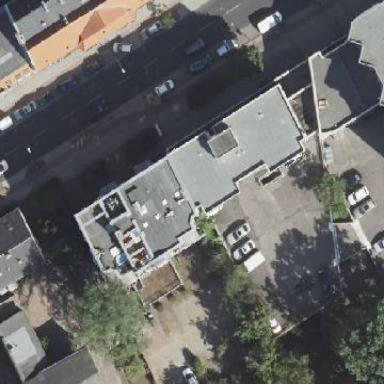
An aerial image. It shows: Building.